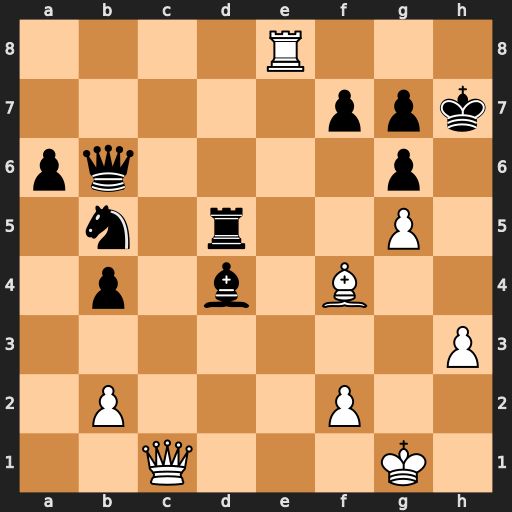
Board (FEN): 4R3/5ppk/pq4p1/1n1r2P1/1p1b1B2/7P/1P3P2/2Q3K1
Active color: w
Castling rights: -
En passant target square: -
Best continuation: Qc8 Rd8 Rxd8 Qxd8 Qxd8